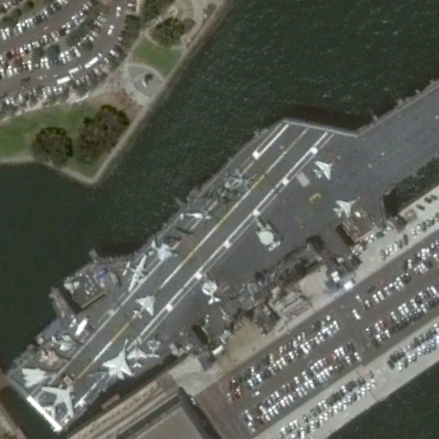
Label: aircraft_carrier